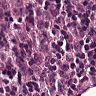
Metastatic tissue present: yes